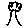
Label: tree